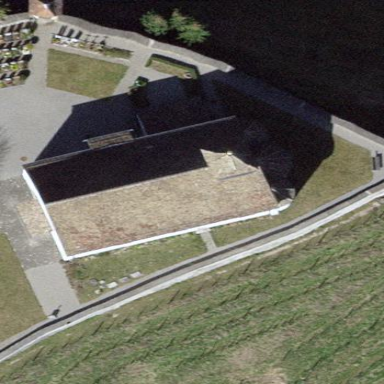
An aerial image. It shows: Building with gabled roof made of roof tiles.